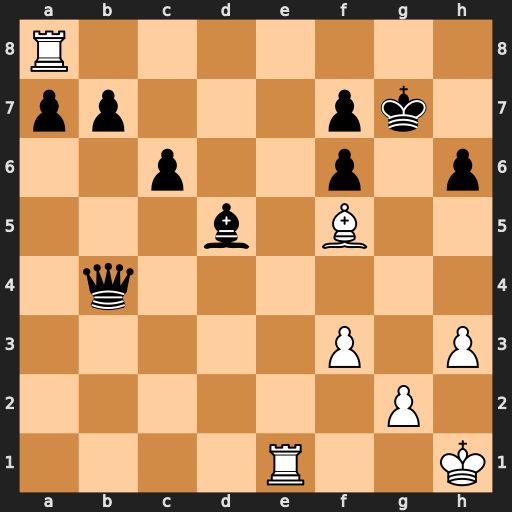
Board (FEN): R7/pp3pk1/2p2p1p/3b1B2/1q6/5P1P/6P1/4R2K
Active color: w
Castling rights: -
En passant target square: -
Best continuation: Ree8 h5 Rg8+ Kh6 Rg3 Qe1+ Kh2 Qxg3+ Kxg3